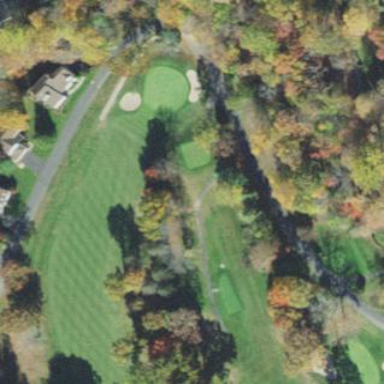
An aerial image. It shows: Grassy area designated as golf fairway.